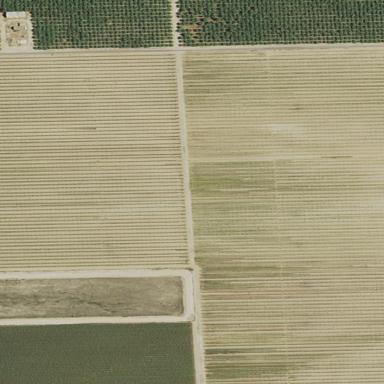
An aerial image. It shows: Vineyard growing grapes.